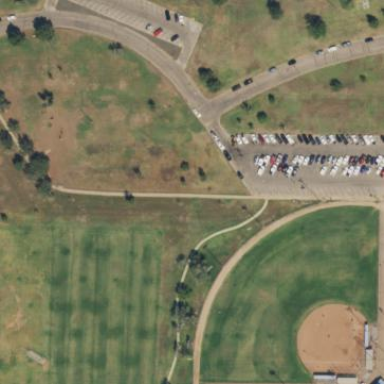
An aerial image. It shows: Dog park for leisure land.